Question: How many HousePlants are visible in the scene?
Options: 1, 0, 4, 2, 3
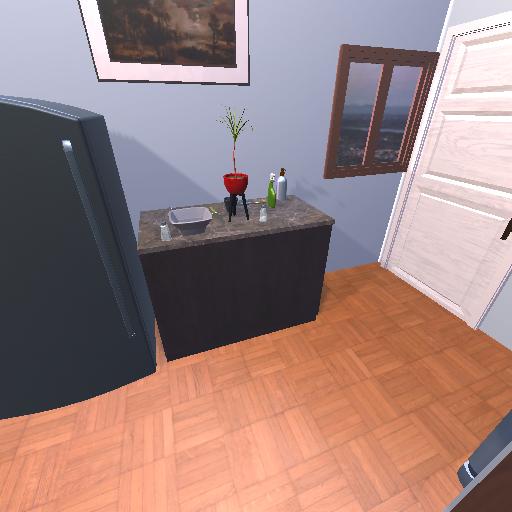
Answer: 1